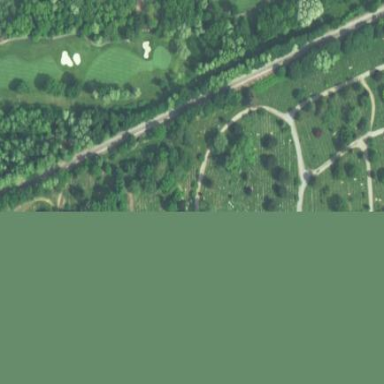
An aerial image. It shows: Cemetery.